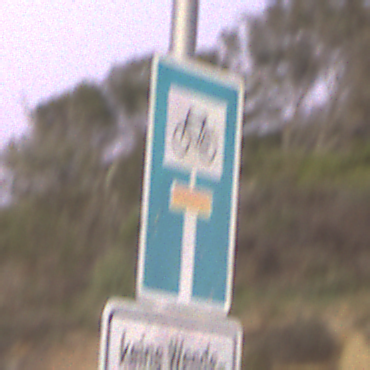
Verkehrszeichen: SackgasseRadverkehrDurchlaessig
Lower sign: HinweisGeaenderteVorfahrtVerkehrsfuehrungVerkehrsregelung3
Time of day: Dawn
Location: Outdoor (RoadRail)
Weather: Clear
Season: NotSpecified
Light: Natural